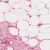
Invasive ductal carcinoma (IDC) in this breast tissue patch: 0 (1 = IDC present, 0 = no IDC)